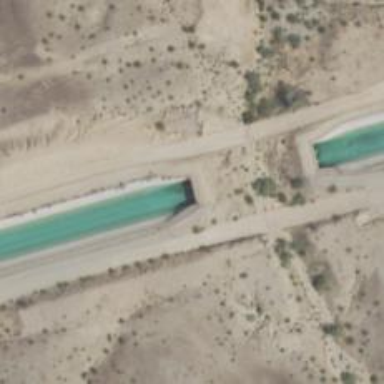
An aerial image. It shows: Culvert tunnel carrying water for canal.